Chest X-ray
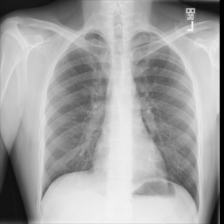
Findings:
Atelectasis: negative
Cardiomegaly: negative
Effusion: negative
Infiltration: negative
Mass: negative
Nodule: negative
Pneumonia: negative
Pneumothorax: negative
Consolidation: negative
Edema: negative
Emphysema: negative
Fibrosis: negative
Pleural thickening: negative
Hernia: negative